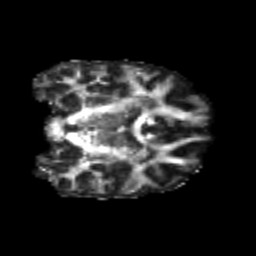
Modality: FA
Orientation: coronal
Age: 23
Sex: male
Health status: healthy
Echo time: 0.074 s